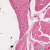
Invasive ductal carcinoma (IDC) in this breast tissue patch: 0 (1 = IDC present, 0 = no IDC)